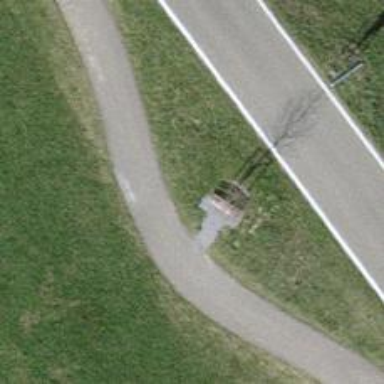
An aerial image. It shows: Bench for seating.